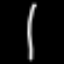
Label: line